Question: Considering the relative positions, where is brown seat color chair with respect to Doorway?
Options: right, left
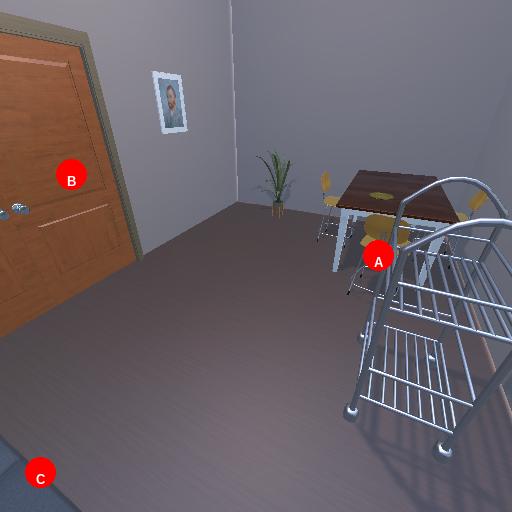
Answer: right